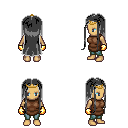
a pixel art fantasy rpg character, female body template, human, tanned skin, brown tunic, teal pants, gray extra-long hairstyle, gold tiara, gold gloves, four views (front, back, left, right), 2x2 character sprite sheet, small pixel art, hard edges, no anti-aliasing